Field crop: maize
Growth stage: 2
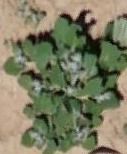
Species: chenopodium